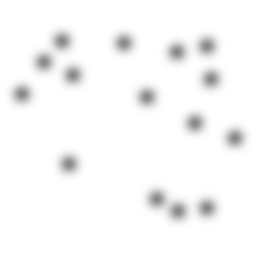
Squares: 0
Triangles: 0
Stars: 15
Total shapes: 15